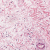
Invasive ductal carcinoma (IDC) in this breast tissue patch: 0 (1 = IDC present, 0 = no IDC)